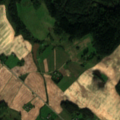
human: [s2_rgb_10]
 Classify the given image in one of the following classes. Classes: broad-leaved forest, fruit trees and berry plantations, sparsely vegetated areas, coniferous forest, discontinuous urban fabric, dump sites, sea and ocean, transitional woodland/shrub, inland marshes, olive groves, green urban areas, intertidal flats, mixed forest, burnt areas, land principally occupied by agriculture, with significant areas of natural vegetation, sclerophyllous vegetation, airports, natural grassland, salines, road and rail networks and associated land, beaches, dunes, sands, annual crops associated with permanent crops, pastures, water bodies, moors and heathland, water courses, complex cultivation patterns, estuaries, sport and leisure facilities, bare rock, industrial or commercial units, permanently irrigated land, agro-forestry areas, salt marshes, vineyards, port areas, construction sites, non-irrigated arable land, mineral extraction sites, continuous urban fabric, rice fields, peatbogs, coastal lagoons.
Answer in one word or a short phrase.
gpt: non-irrigated arable land, land principally occupied by agriculture, with significant areas of natural vegetation, broad-leaved forest, mixed forest